Interaction volume radius: 5 \u00c5
Interaction volume height: 15 \u00c5
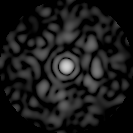
Disorder parameter: 0.7412